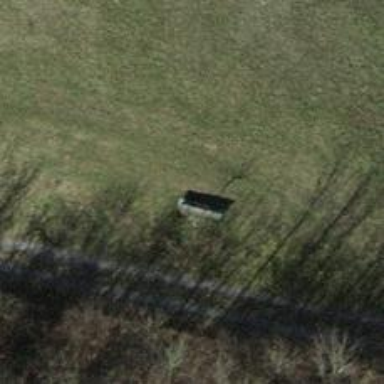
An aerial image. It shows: Brown bench.